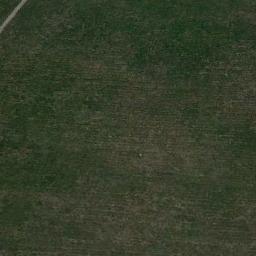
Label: meadow